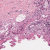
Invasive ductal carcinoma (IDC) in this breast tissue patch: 0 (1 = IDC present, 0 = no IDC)